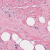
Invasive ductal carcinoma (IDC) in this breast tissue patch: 0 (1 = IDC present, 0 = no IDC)